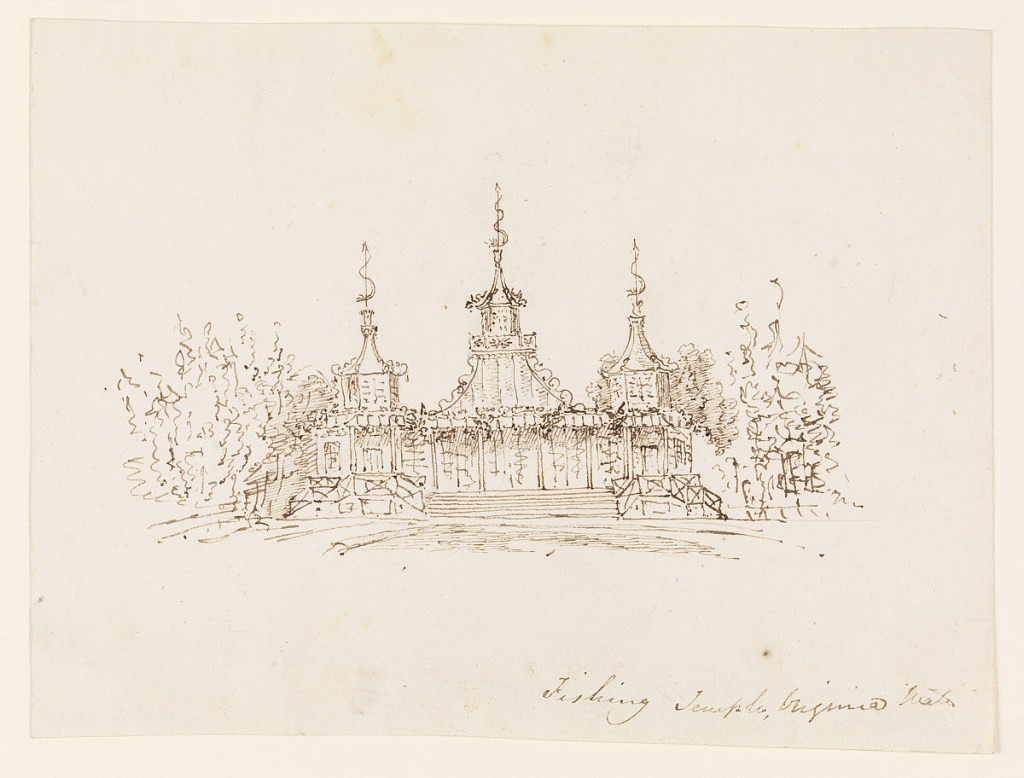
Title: The Fishing Temple, Virginia Water
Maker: Frederick Crace, English, 1779–1859
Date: ca. 1825
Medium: Pen and brown ink on white wove paper
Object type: Drawing
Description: A rapid elevation sketch of 1948-40-96A: A large pavilion in the Chinese style with open porch and three pagoda-like structures; trees to right and left.